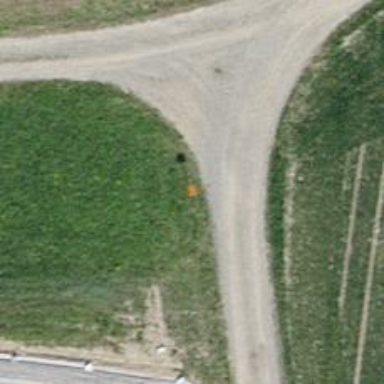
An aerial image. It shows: Aerial marker.